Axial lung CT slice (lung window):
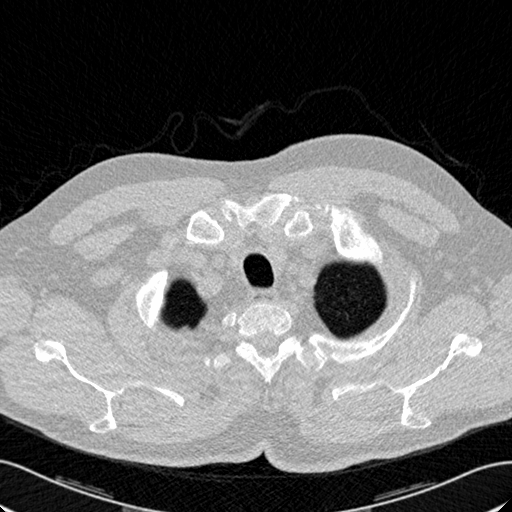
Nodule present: no